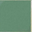
Piece: xx